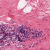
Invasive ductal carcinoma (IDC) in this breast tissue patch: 0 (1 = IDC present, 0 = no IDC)